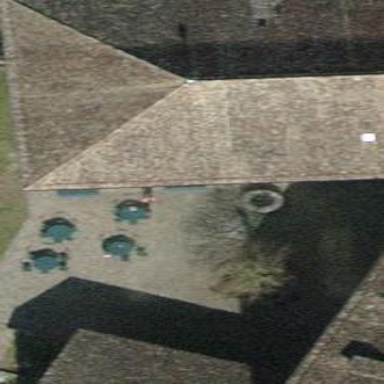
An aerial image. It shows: Outdoor seating area for leisure land.